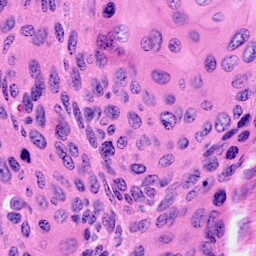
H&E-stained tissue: Cervix